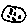
Label: moon